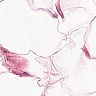
Metastatic tissue present: no